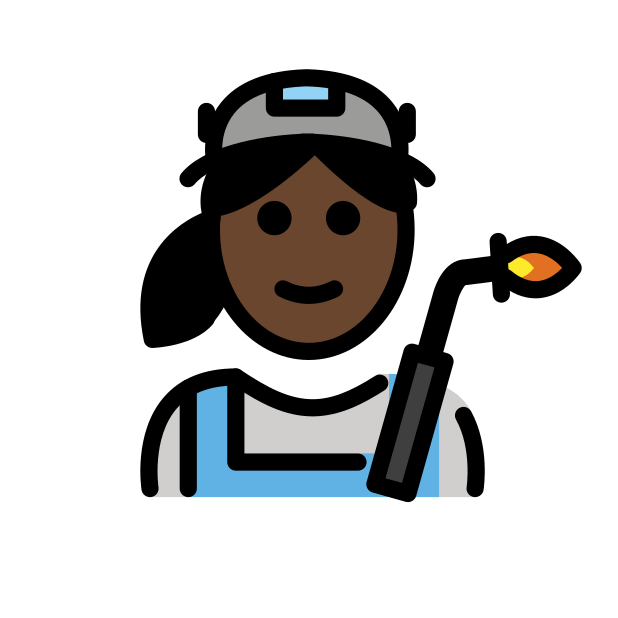
woman factory worker: dark skin tone